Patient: sex F, age 53
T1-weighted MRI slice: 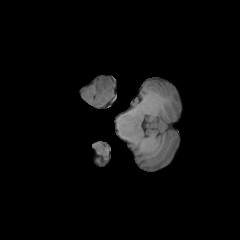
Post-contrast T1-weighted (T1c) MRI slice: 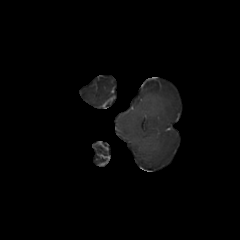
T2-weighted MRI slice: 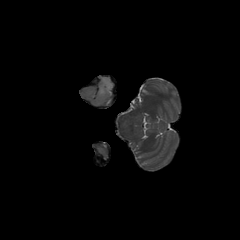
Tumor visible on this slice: yes
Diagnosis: Glioblastoma, IDH-wildtype
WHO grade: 4